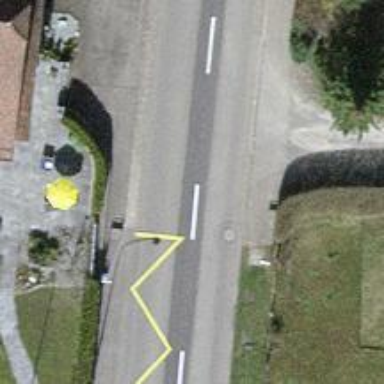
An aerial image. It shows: Bus stop with platform for public transport.